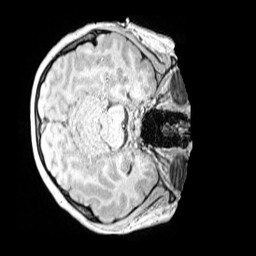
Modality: MP2RAGE
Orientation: axial
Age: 12
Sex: female
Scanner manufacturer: siemens
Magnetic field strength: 3 T
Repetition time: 4 s
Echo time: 0.00299 s